Question: I Just created a sample WCF Service application in Visual Studio 2010. It has the following configuration and service code. I need to see the corresponding WSDL generated. What I need to do to see the corresponding WSDL?

CODE
'''
public class Service1 : IService1
{
public string GetData(int value)
{
return string.Format("You entered: {0}", value);
}
public CompositeType GetDataUsingDataContract(CompositeType composite)
{
if (composite == null)
{
throw new ArgumentNullException("composite");
}
if (composite.BoolValue)
{
composite.StringValue += "Suffix";
}
return composite;
}
}
'''
1. How to generate a wsdl file of a wcf service library project?
2. Is there any way I can create a WSDL file from WCF Service Application?
3. WSDL automatically generated by WCF
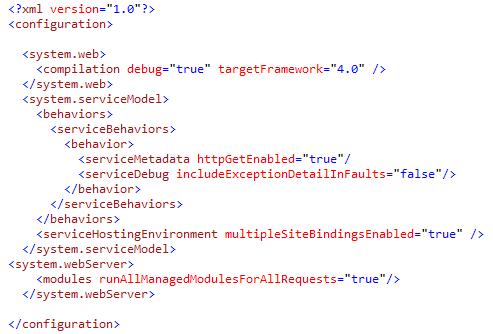
Answer: You can right click on svc file and select view in browser option. Then, add ?WSDL to the end of URL. It would show the WSDL file.
You can also make use of SVCUtil for this.